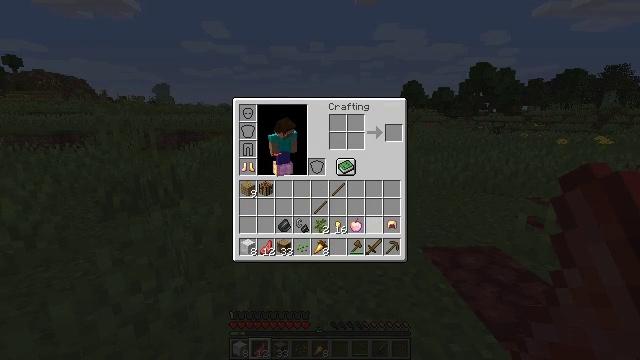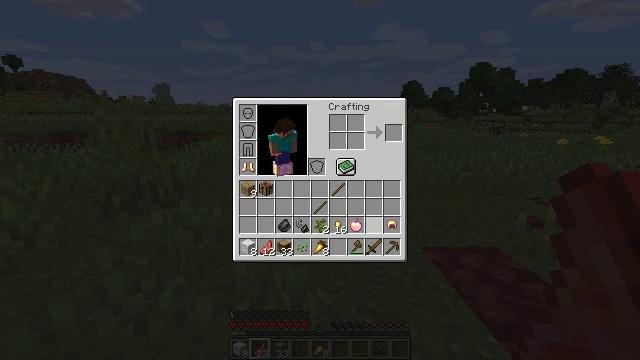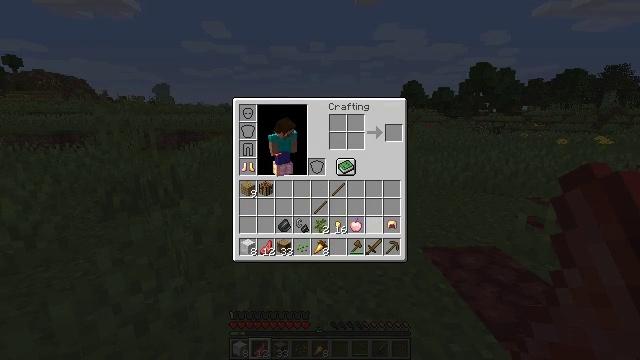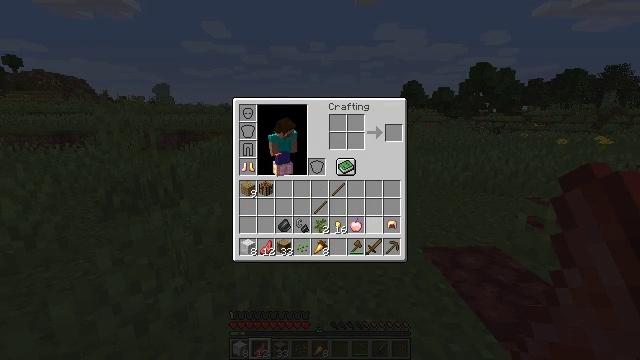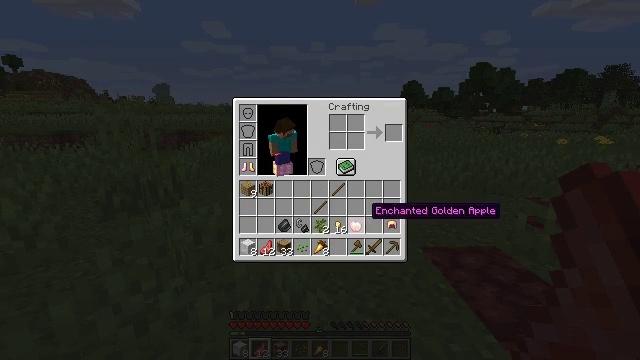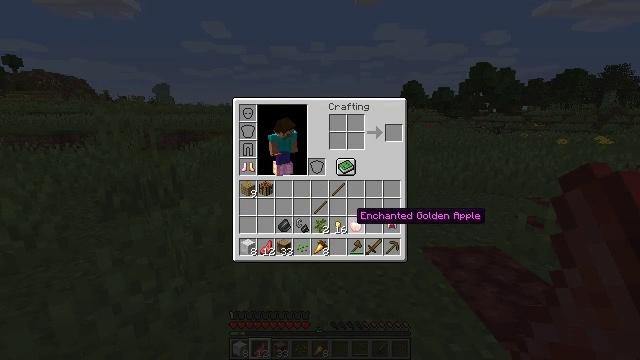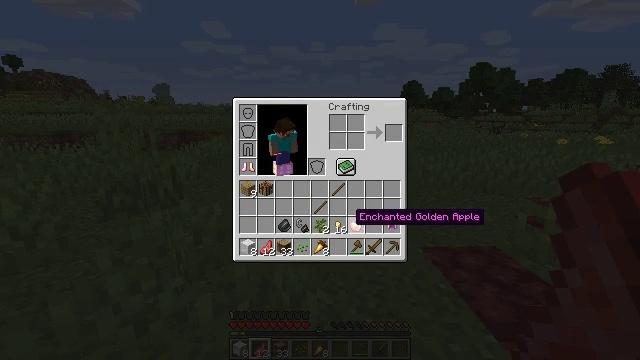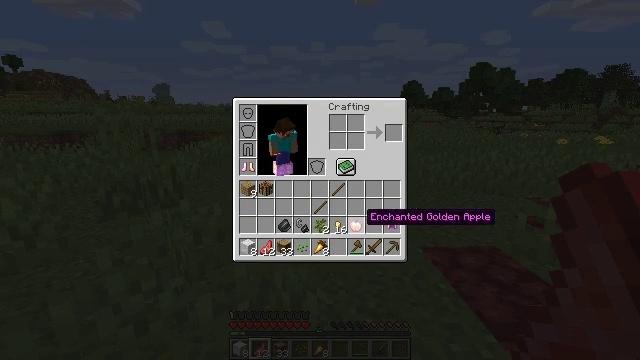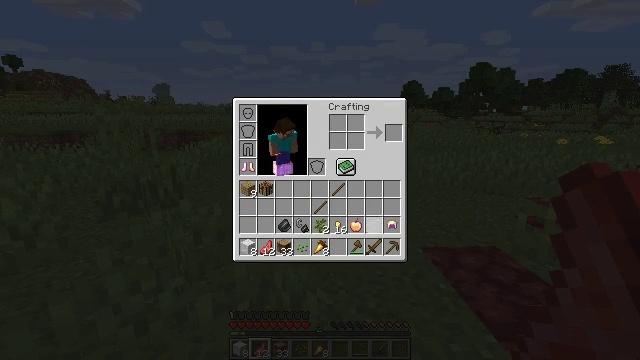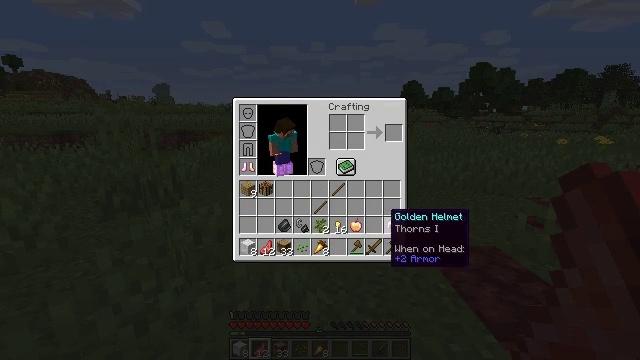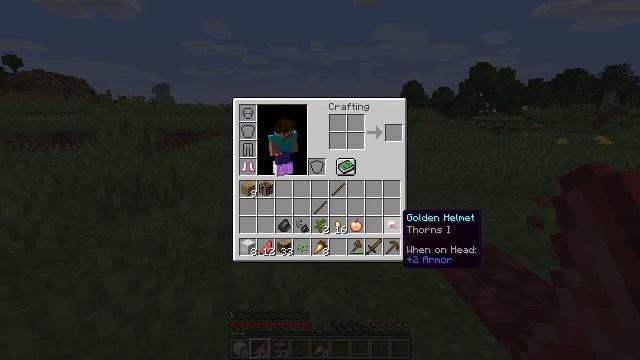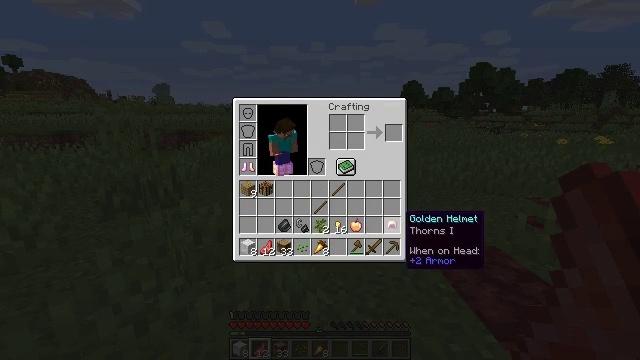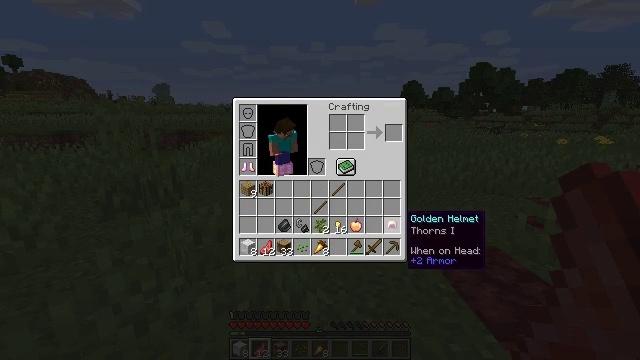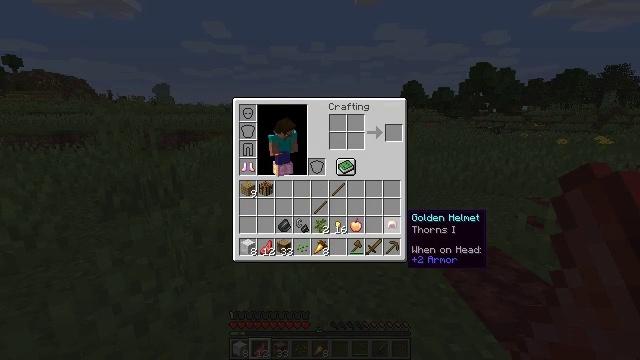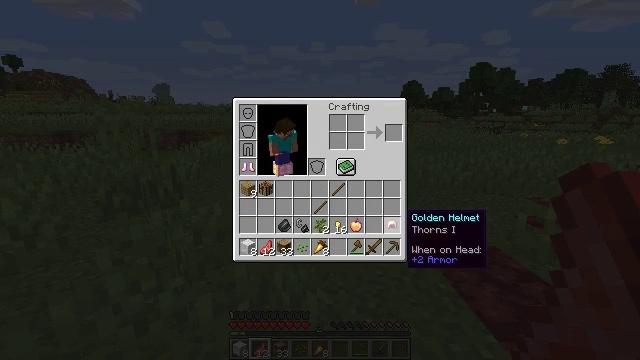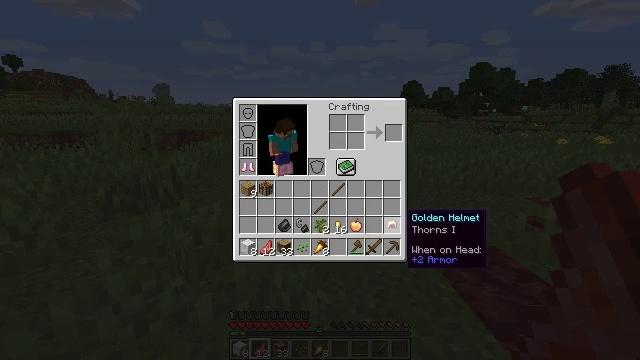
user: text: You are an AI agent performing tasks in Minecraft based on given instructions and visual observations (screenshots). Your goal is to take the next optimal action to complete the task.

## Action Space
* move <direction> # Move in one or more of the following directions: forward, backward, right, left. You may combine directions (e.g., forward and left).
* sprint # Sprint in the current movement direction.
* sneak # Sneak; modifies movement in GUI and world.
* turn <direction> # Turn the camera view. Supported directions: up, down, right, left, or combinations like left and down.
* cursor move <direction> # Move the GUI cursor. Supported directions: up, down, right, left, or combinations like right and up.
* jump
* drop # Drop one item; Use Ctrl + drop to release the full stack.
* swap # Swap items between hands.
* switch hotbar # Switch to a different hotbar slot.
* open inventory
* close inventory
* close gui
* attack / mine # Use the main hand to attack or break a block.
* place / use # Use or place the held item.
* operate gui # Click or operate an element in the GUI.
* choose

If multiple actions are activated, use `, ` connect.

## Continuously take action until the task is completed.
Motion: motion action
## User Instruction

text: Attack the brewing stand to gather it.
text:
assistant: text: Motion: sneak
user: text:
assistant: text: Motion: sneak
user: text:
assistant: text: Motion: sneak
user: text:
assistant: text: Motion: sneak, cursor move left
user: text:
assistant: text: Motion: sneak, cursor move left
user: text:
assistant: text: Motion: sneak
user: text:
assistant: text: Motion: sneak, cursor move right
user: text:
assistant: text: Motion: sneak, cursor move right
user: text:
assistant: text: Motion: sneak, cursor move right
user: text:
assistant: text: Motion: sneak, cursor move right
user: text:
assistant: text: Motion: sneak
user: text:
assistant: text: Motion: sneak
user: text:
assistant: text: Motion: sneak
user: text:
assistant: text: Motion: sneak
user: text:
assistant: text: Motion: sneak
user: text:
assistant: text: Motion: sneak
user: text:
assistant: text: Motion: sneak
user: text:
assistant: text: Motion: sneak
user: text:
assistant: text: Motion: sneak
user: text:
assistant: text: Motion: sneak
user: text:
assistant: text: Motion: sneak, operate gui
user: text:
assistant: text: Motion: sneak, operate gui
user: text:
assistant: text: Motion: sneak, cursor move left
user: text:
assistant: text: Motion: sneak, cursor move left and up
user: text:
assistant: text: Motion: sneak, cursor move left and up
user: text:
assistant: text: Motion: sneak, cursor move left and up
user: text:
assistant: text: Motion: sneak, cursor move left and up
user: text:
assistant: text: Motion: sneak
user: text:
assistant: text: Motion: cursor move left
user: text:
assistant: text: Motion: cursor move left